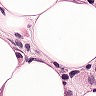
Metastatic tissue present: yes